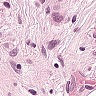
Metastatic tissue present: yes